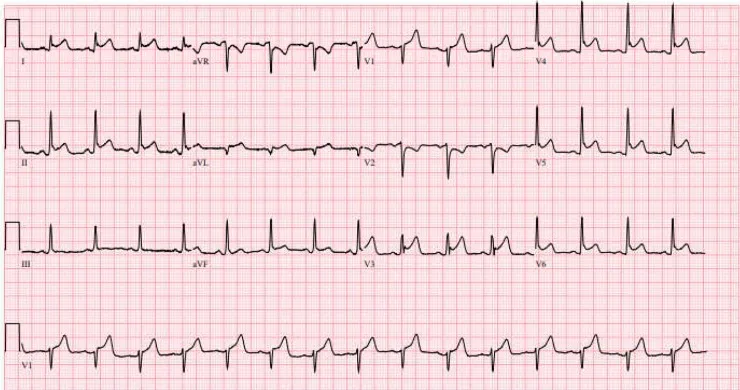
Electrocardiogram showing diffuse ST elevation.
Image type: electrography (ekg)